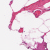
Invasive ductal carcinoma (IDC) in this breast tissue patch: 0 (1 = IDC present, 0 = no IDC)